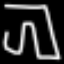
Label: pants